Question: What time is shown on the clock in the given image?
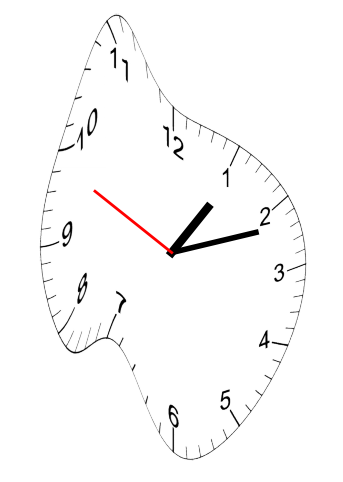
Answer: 01:11:49